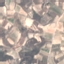
Land use / land cover: PermanentCrop